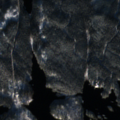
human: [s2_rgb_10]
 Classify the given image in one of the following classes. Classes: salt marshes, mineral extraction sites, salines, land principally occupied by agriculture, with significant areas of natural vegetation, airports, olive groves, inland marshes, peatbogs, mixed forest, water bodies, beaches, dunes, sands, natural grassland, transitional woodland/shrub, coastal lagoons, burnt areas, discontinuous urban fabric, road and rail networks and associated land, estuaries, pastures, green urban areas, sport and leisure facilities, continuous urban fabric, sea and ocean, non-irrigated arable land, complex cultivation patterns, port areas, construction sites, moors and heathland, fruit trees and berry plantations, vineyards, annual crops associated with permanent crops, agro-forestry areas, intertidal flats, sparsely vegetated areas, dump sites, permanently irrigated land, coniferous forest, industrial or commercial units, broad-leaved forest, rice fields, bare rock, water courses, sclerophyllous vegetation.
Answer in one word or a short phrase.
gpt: coniferous forest, mixed forest, water bodies